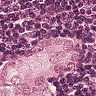
Metastatic tissue present: yes